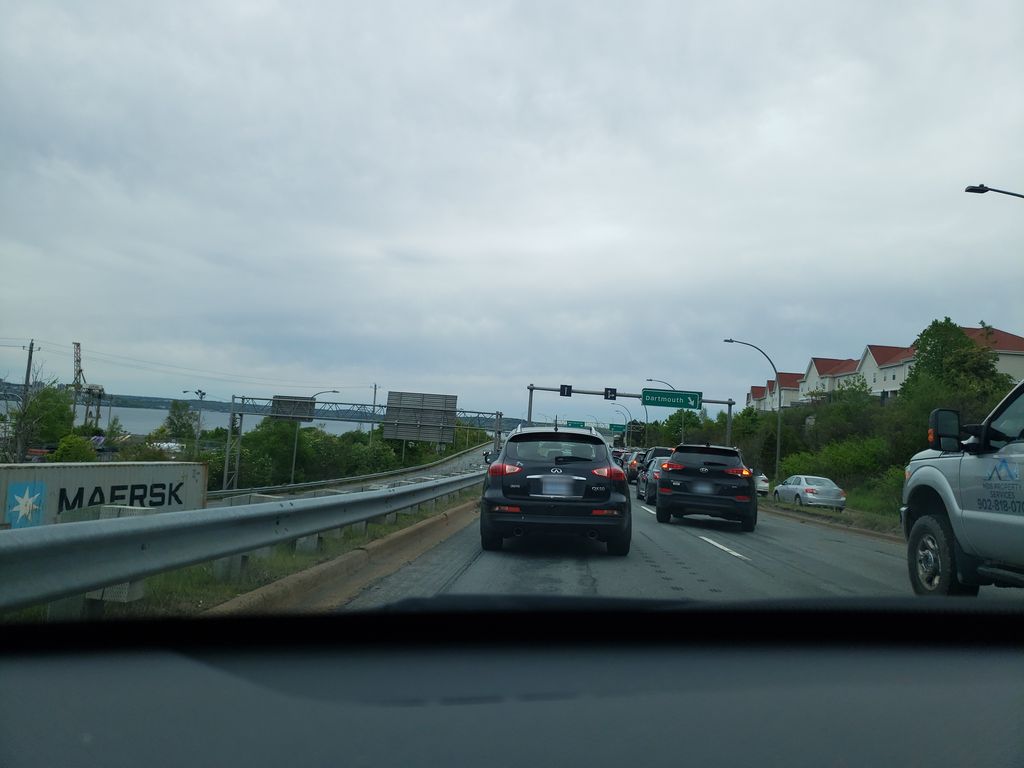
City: halifax